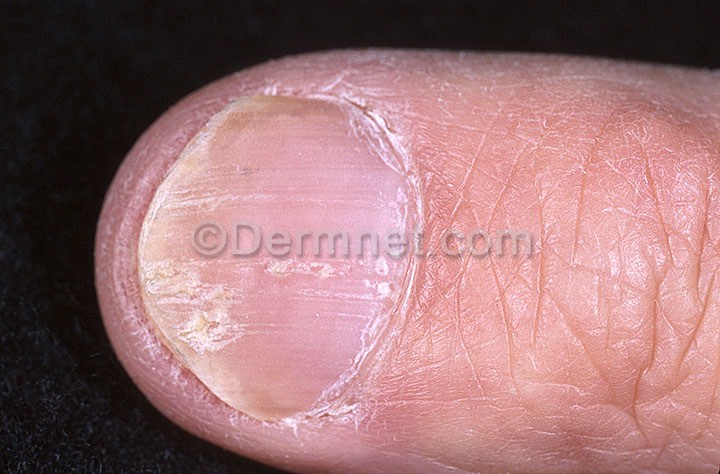
Disease: Nail Fungus and other Nail Disease